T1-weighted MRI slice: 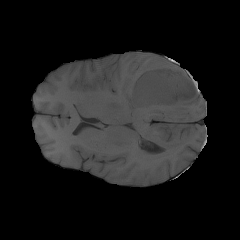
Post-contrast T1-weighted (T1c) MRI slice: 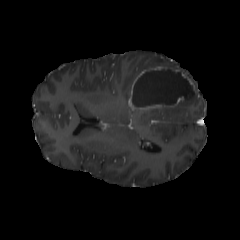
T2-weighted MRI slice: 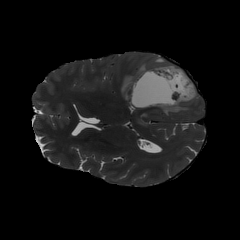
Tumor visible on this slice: yes